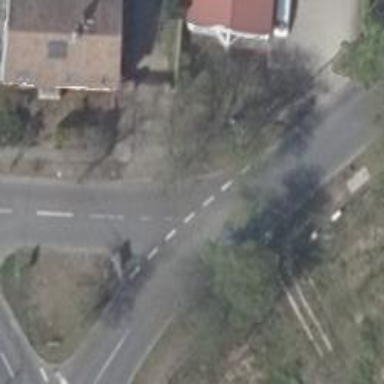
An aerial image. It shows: Secondary link road with asphalt surface.